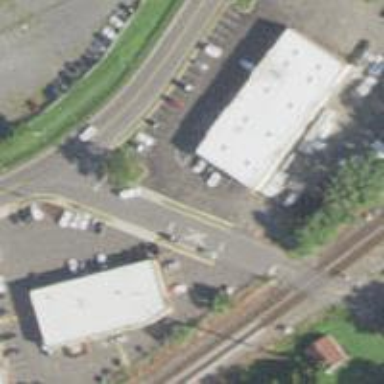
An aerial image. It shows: Commercial building.